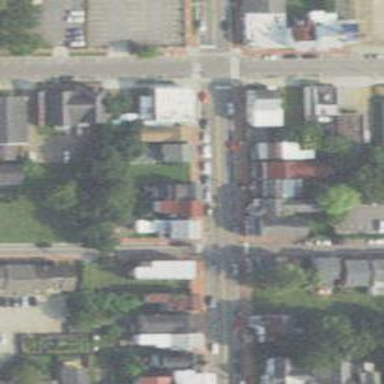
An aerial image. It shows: Residential road with sidewalk on the left side.